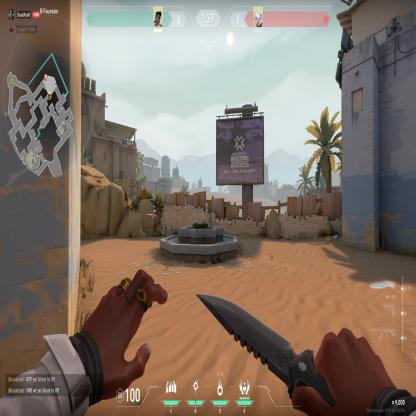
Label: enemy